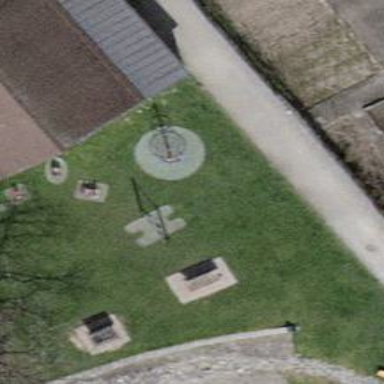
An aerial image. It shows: Playground with swings.